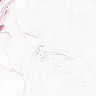
Metastatic tissue present: no